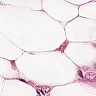
Metastatic tissue present: yes